Current action and preconditions to check: path_clear

Your task: For each precondition in the list above, predict whether it will hold at this action.

Consider the current scene as observed from the mobile robot's camera, and analyze the predicted future states of all dynamic agents (e.g., people, animals, vehicles, or any moving entities) within the NEXT SECOND.

IMPORTANT: Only answer "very likely" if you are absolutely certain—based on strong, clear evidence—that a dynamic agent will violate the precondition in the predicted future state. Do NOT answer "very likely" for unlikely, ambiguous, or low-probability risks.

Ask yourself for each precondition: Is there a high probability, with clear and convincing evidence, that the predicted future states of any dynamic agent will interfere with the predicted future state of the currently executing action within the NEXT SECOND, causing that precondition to fail?

Assess the risk level based on these predictions. Use "likely" or "very likely" if motions create a clear risk of interference.

Use "neutral" or "improbable" if agents are nearby but their predicted paths are clearly diverging or non-conflicting.

Failure Risk Categories: "very improbable", "improbable", "neutral", "likely", "very likely"

Answer Format: Output ONLY the probability_of_failure value from these categories: "very improbable", "improbable", "neutral", "likely", "very likely"

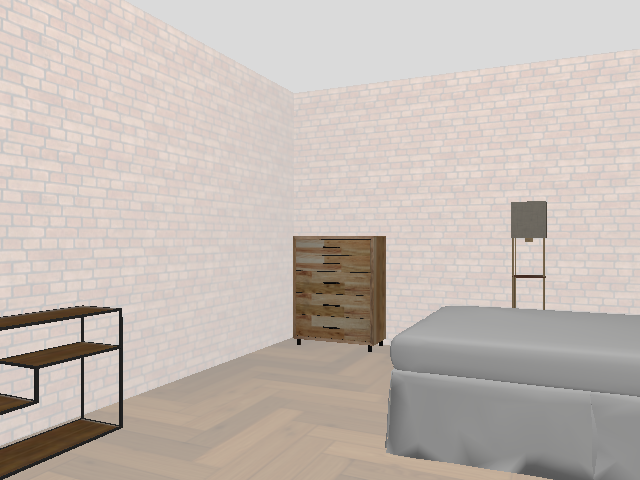

Answer: very improbable